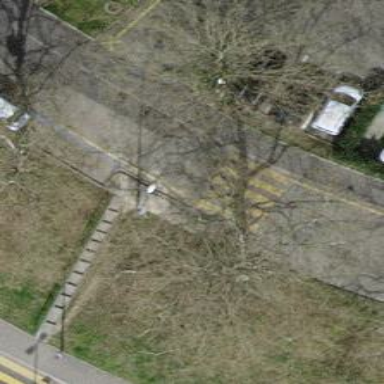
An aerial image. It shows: Zebra crossing on the road.